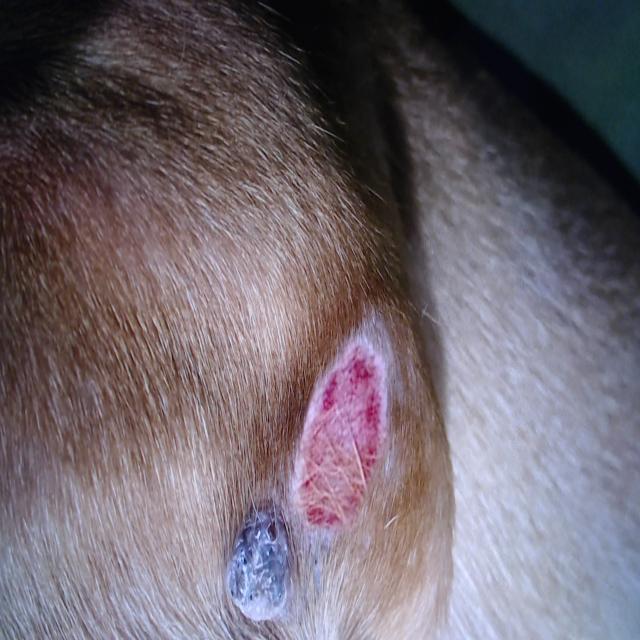
Canine ringworm (Dermatophytosis) — fungal infection caused by Microsporum or Trichophyton. Presents with circular alopecia, scaling, crusting, and broken hairs.